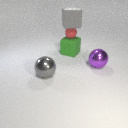
large gray rubber cube above small red rubber sphere